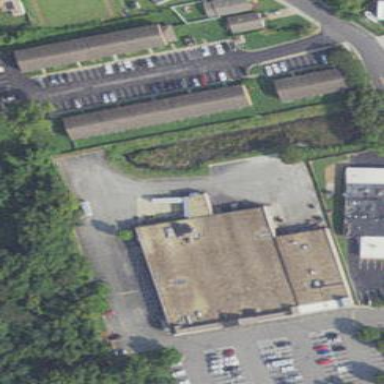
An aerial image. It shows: Commercial building.